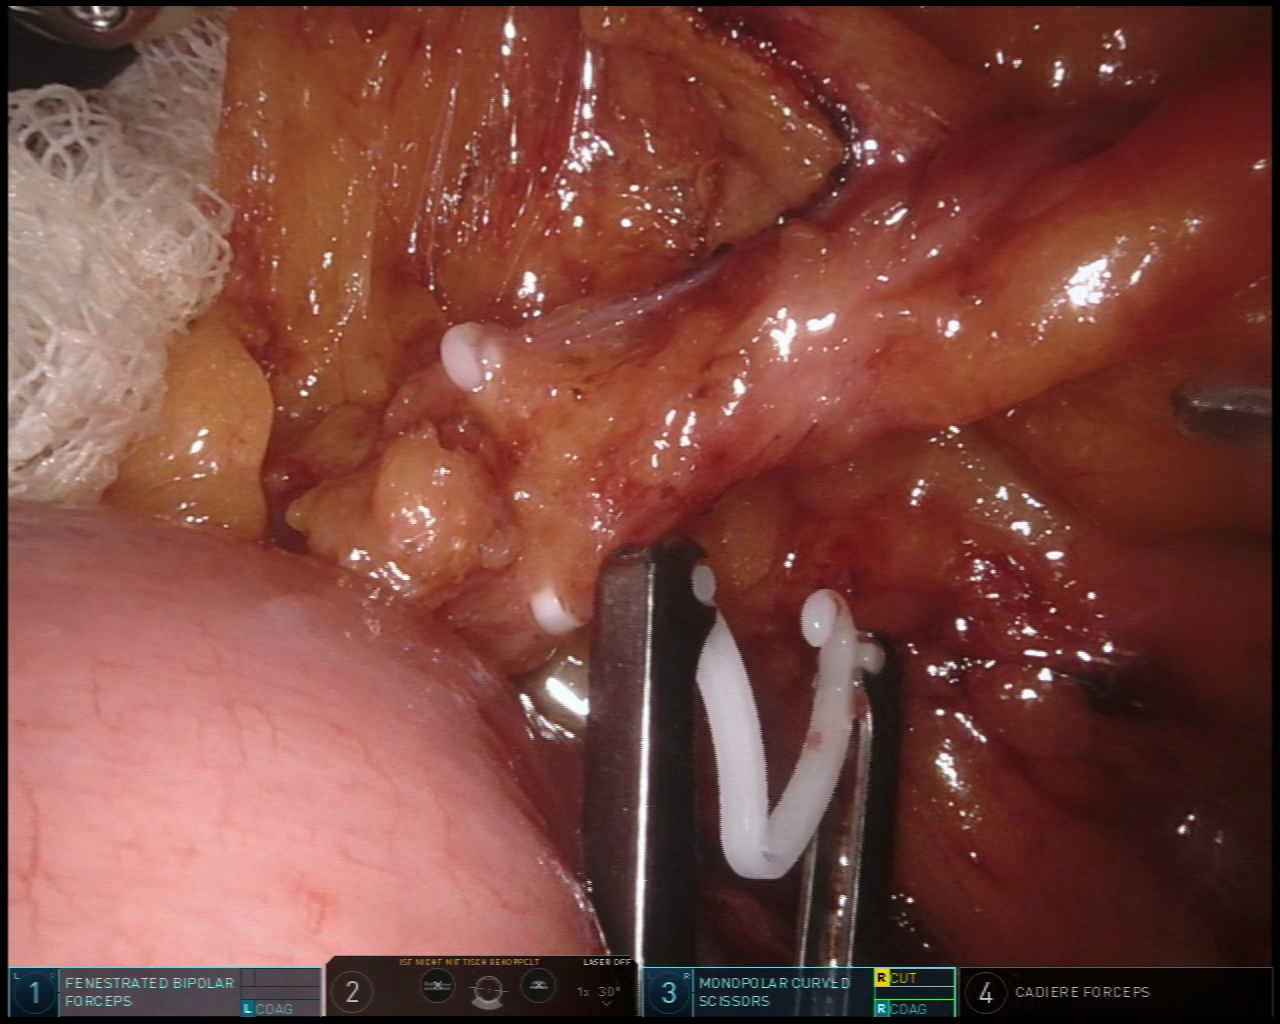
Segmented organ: small_intestine
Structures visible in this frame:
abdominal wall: no
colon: no
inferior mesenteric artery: yes
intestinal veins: no
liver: no
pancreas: no
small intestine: yes
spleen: no
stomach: no
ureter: no
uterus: no
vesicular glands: no